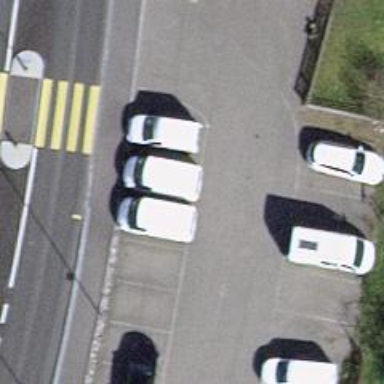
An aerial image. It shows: Parking aisle designated as service road.